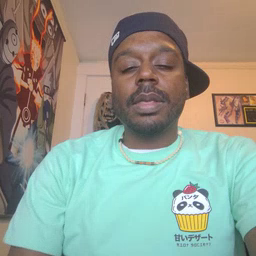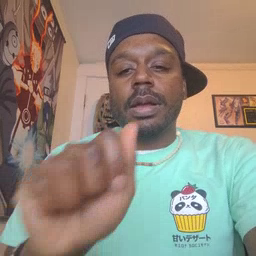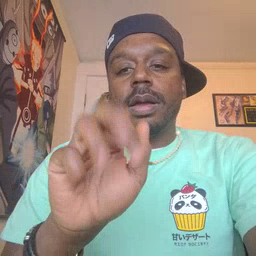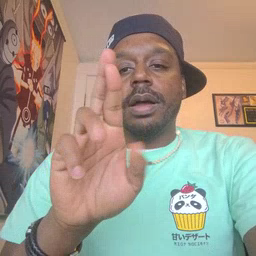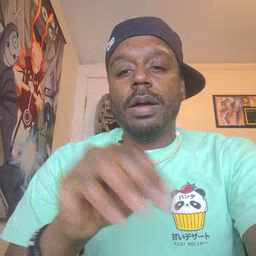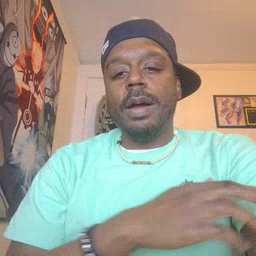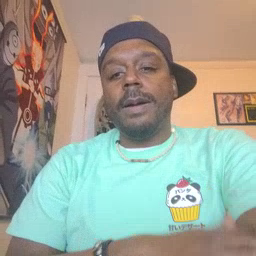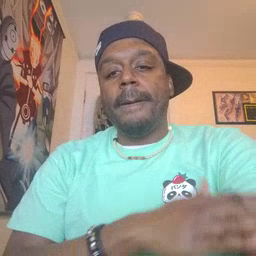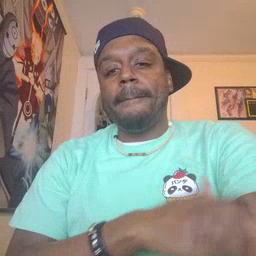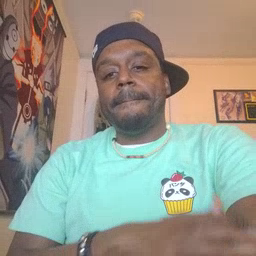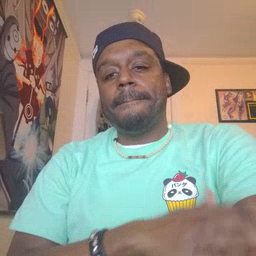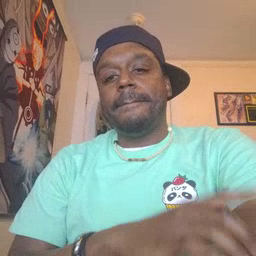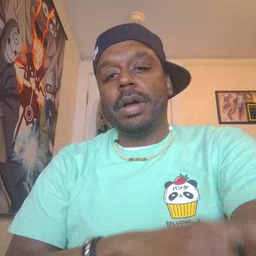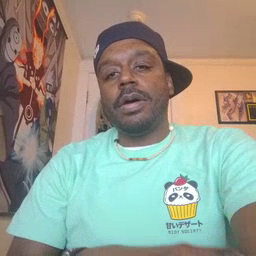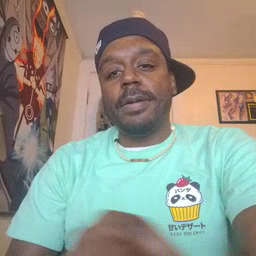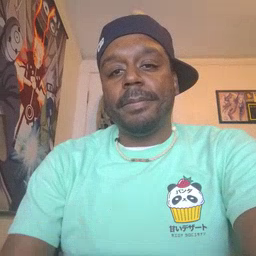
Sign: arm